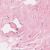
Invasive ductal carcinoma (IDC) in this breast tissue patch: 0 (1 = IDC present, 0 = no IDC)